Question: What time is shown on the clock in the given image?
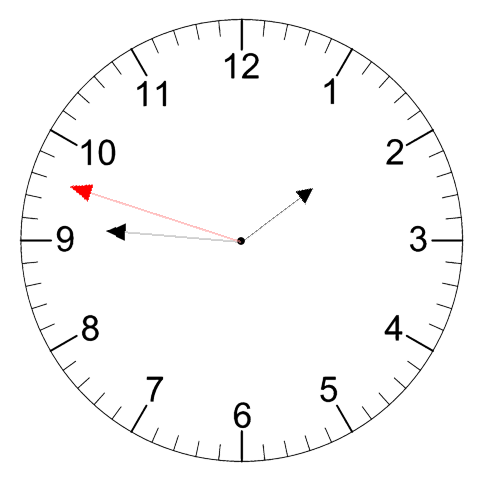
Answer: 01:45:48